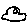
Label: car